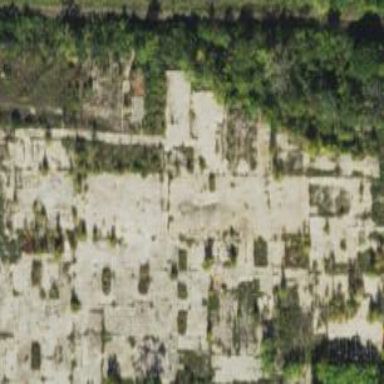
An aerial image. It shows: Industrial ruins with historic significance.